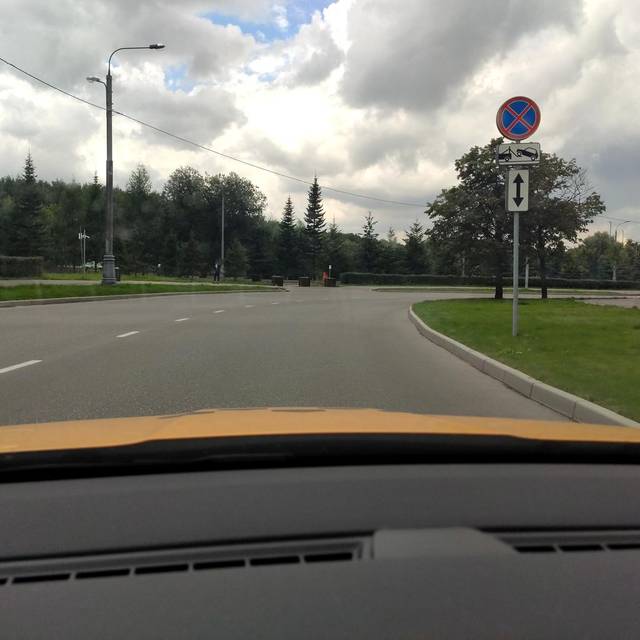
Region: Russia
Coordinates: 55.731, 37.825